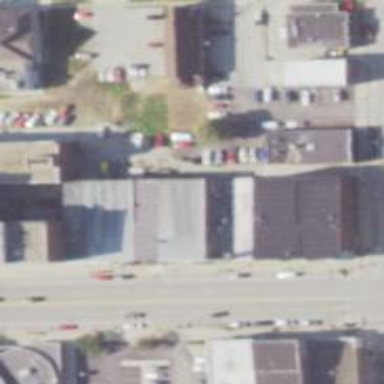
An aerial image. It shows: Alleyway designated as service road.